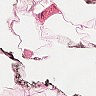
Metastatic tissue present: no